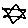
Label: star